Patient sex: M
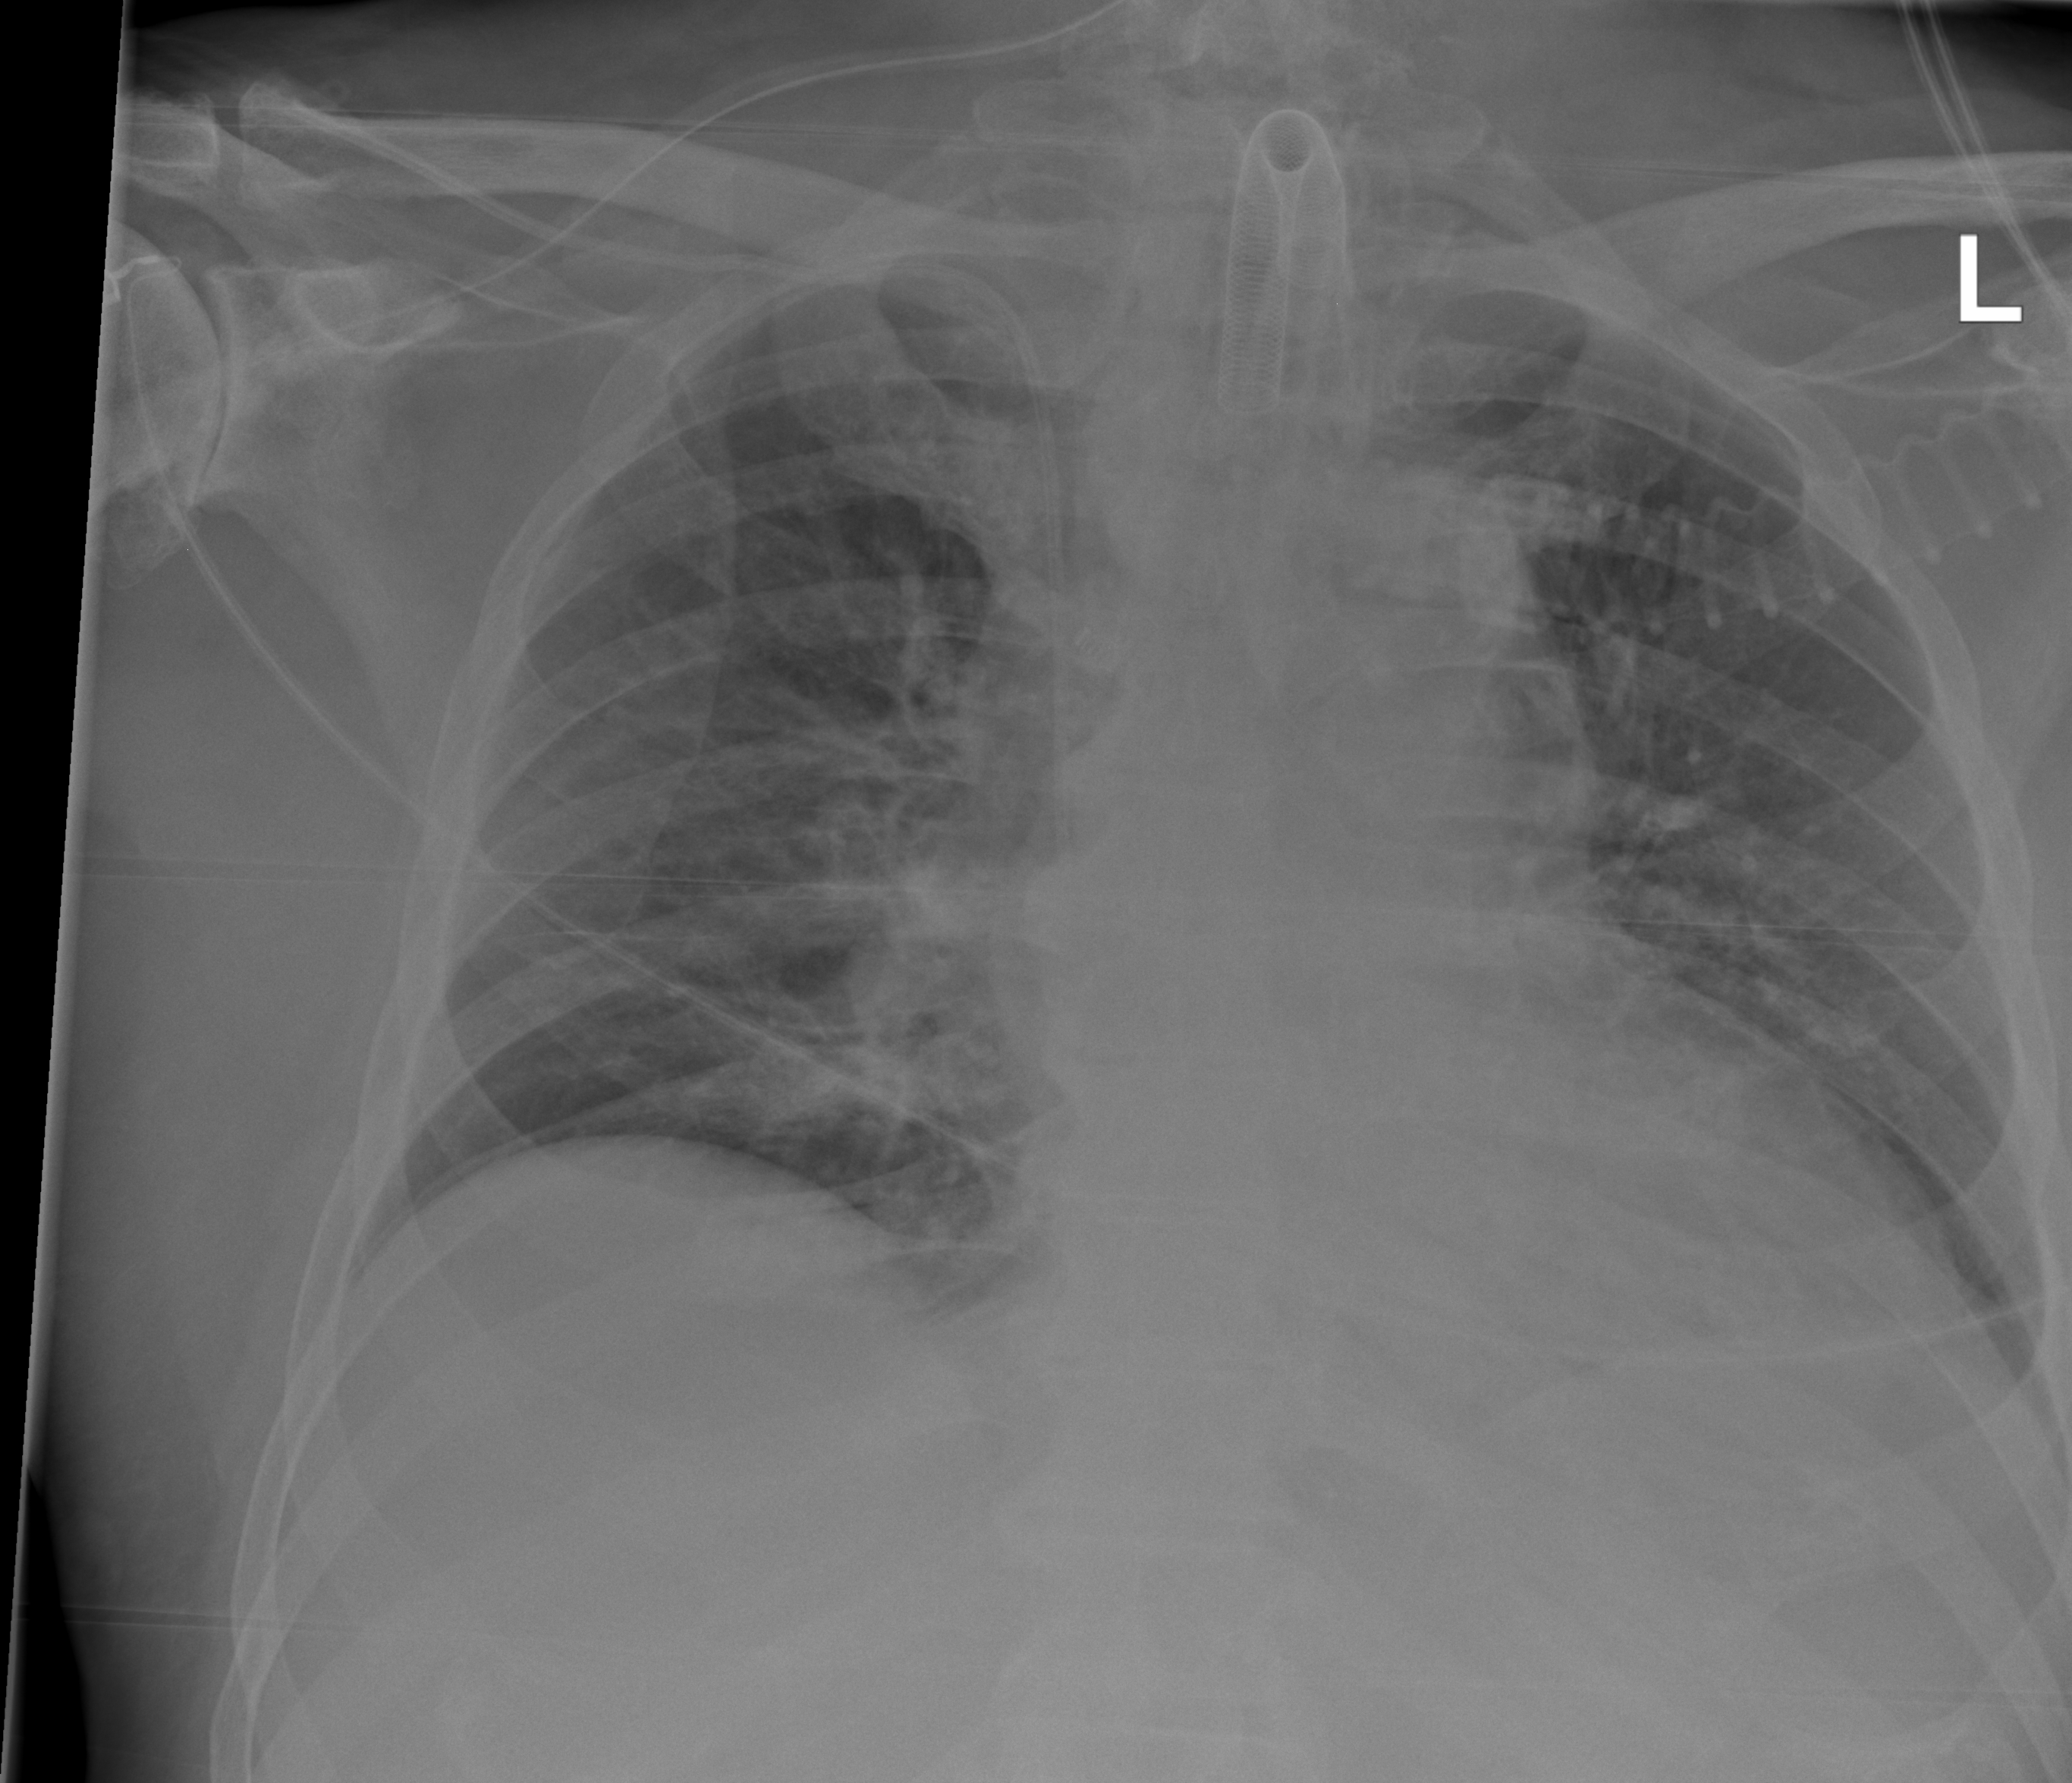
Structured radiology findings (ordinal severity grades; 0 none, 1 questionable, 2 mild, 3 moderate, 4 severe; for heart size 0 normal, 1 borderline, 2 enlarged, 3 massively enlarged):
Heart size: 1
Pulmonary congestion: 2
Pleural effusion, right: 0
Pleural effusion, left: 0
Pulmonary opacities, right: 2
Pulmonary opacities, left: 2
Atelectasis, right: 2
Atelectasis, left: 2